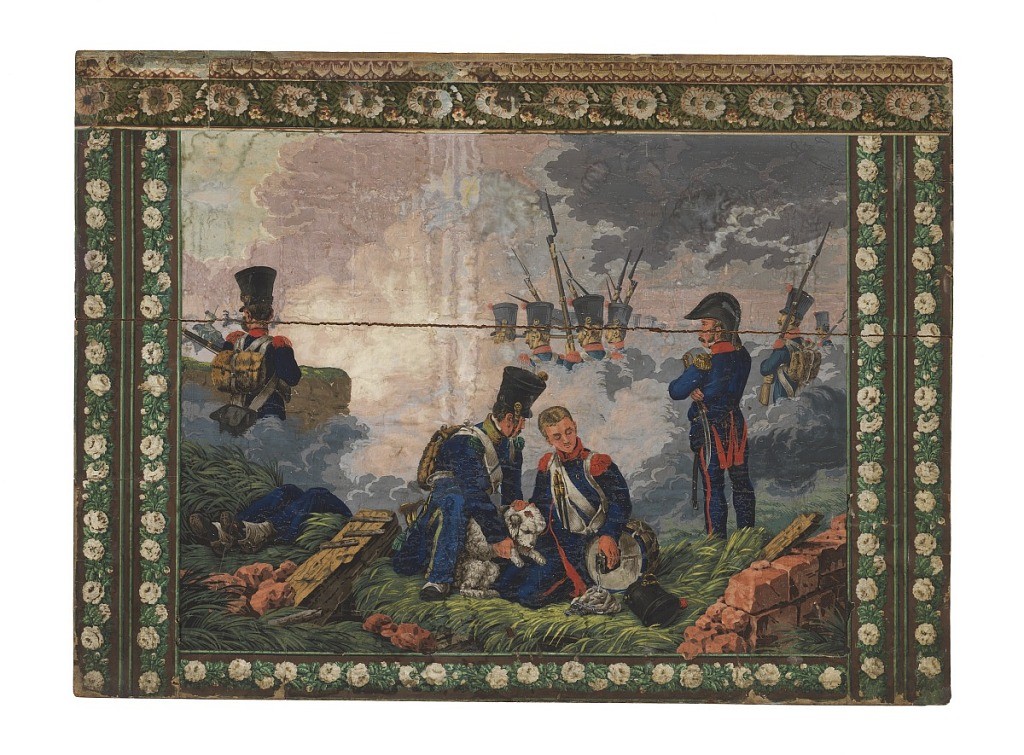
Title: Fireboard Decorated with 'Le Chien du Regiment'
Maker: Zuber & Cie, Rixheim, Alsace, France, founded 1797
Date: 1805–1830
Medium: block printed paper, flocked paper, wood faced, distemper colors
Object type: fireboard
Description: Horizontal rectangle. Battle scene, in the style of Horace Vernet. In center foreground, two infantrymen attending a wounded dog. To left, legs of a dead soldier, to right, ruined wall. In the second plane, to left, standing soldier; in center, heads and bayonets of four soldiers seen above smoke clouds, with other heads dimly indicated in background. Central panel is adhered to wood backing, and set within separate adhered floral borders. On left and right sides, wide borders include two bands of vertical floral decoration, while the bottom border is comprised of one band of horizontal floral decoration. Top border is flocked with a different pattern of two overlapping flowers set upon foliage background, with red arabesque pattern band.